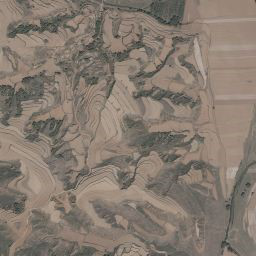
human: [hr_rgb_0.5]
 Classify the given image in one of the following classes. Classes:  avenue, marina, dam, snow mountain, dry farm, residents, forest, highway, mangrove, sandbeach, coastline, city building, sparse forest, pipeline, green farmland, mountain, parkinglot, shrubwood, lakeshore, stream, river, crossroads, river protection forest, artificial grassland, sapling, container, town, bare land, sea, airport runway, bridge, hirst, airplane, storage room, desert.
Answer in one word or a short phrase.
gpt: mountain